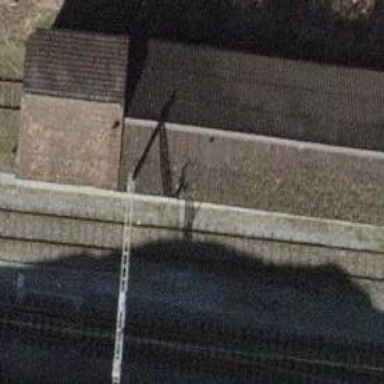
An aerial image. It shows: Single track railway in yard.